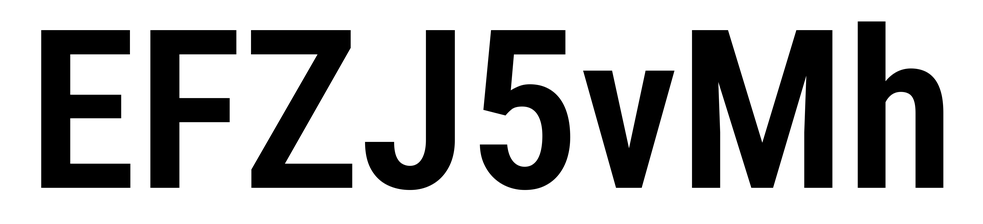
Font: Roboto_Condensed_SemiBold